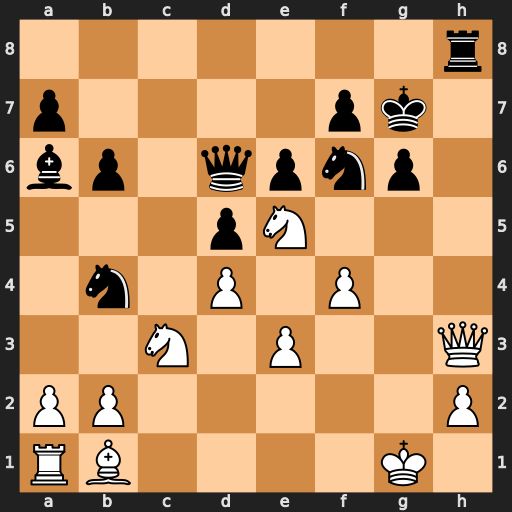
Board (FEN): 7r/p4pk1/bp1qpnp1/3pN3/1n1P1P2/2N1P2Q/PP5P/RB4K1
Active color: w
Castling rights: -
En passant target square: -
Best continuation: Qxh8+ Kxh8 Nxf7+ Kg7 Nxd6